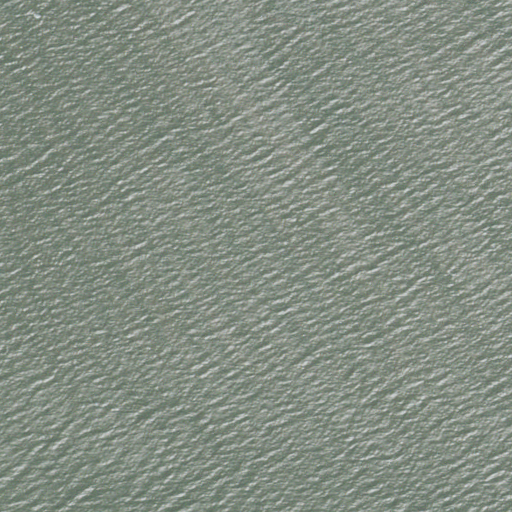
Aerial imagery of cape in Virginia named Ragged Point containing only open water